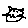
Label: cat